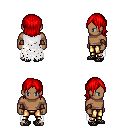
a pixel art fantasy rpg character, male body template, human, dark skin, white tattered cape, gold greaves, red long bangs hairstyle, leather bracers, ghillies, four views (front, back, left, right), 2x2 character sprite sheet, small pixel art, hard edges, no anti-aliasing